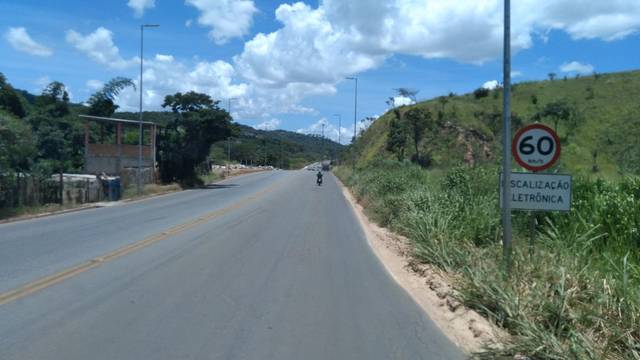
Region: Brazil
Coordinates: -19.877, -43.864